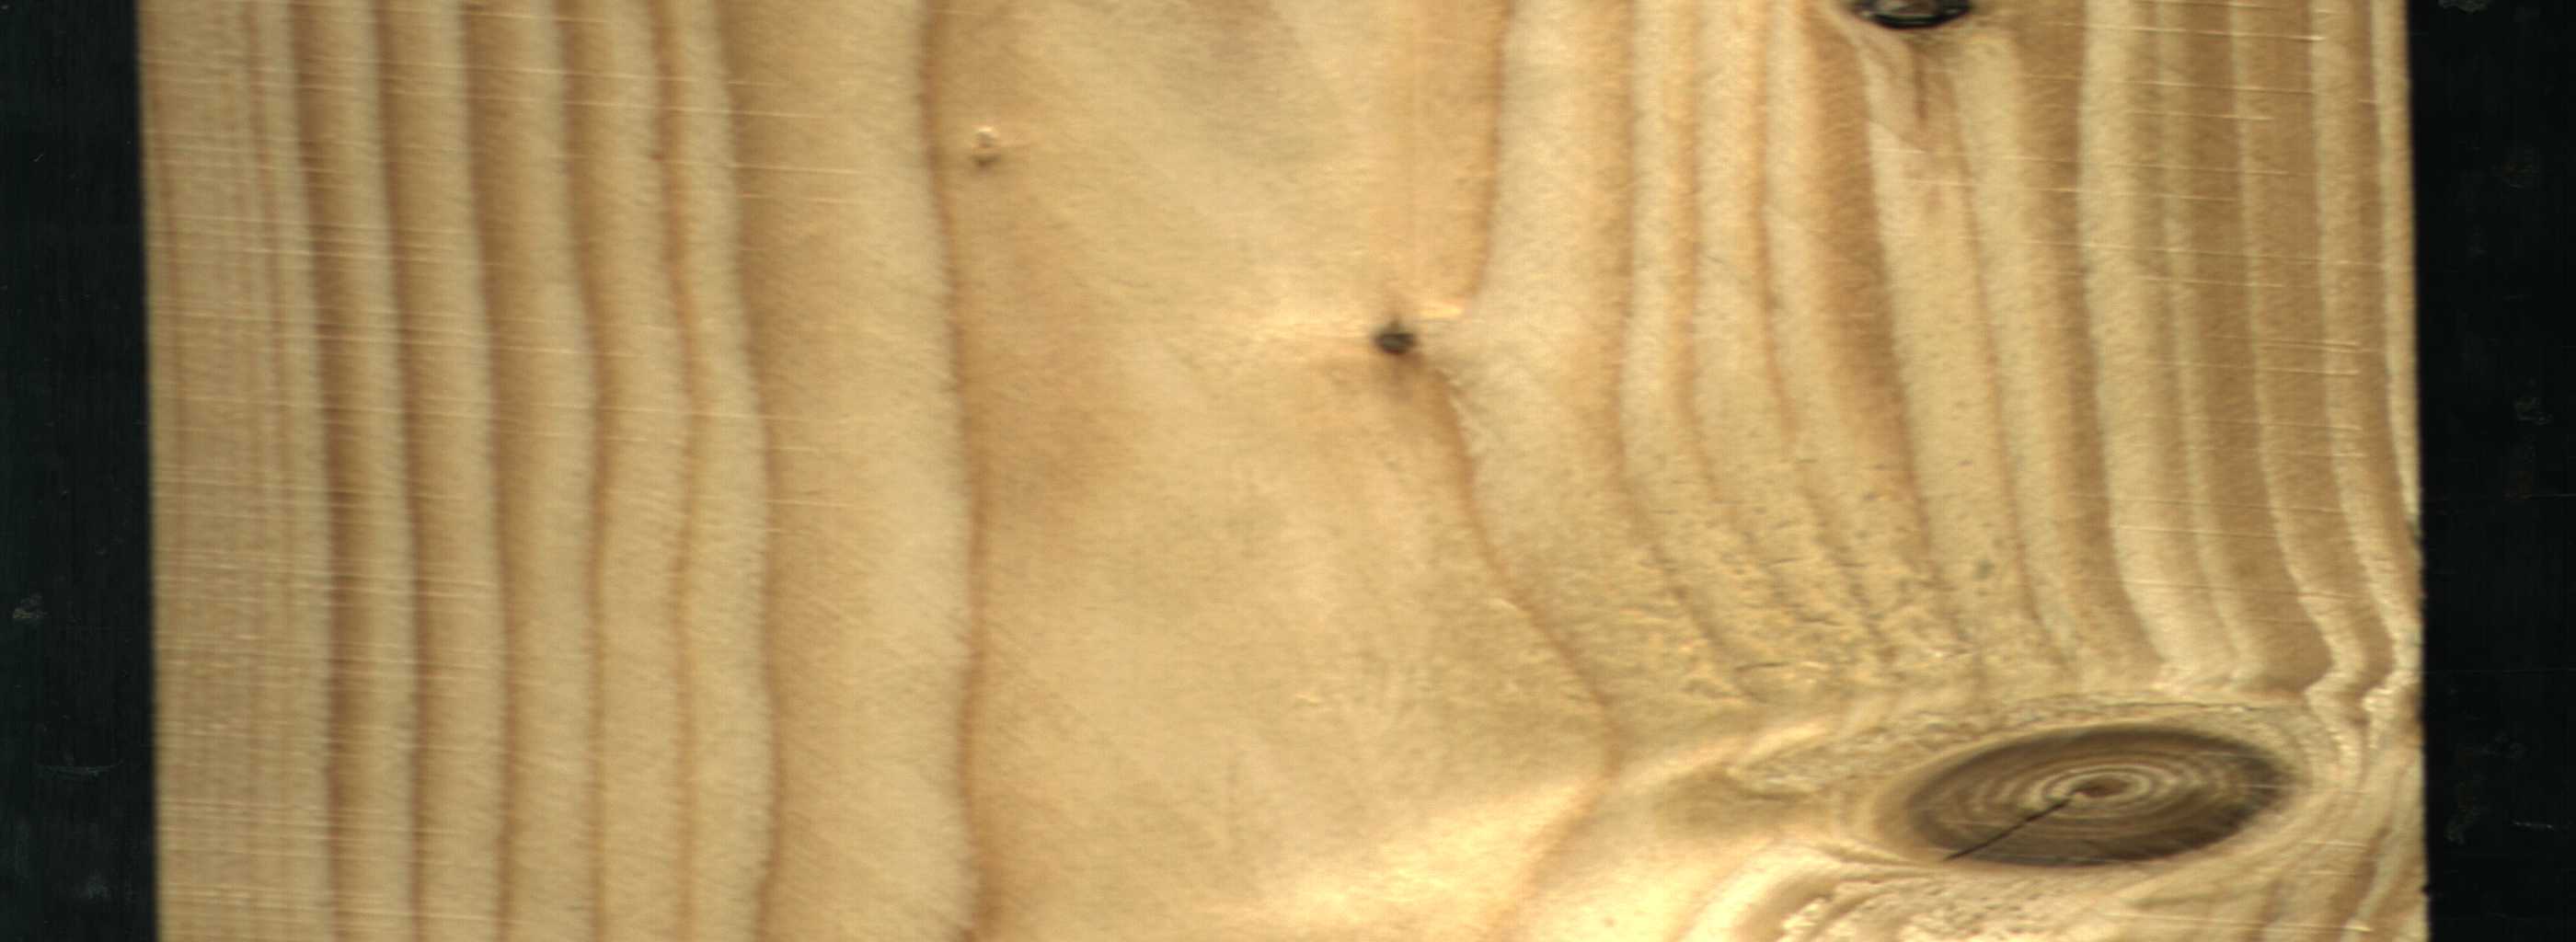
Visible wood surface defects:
knot_with_crack
Dead_Knot
Live_Knot